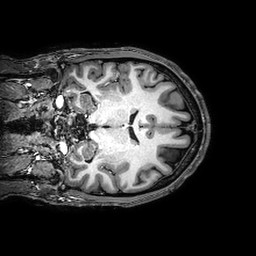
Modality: T1w
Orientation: coronal
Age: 26
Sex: male
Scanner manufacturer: philips
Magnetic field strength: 3 T
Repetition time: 0.008408 s
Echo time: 0.00388 s